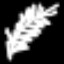
Label: leaf